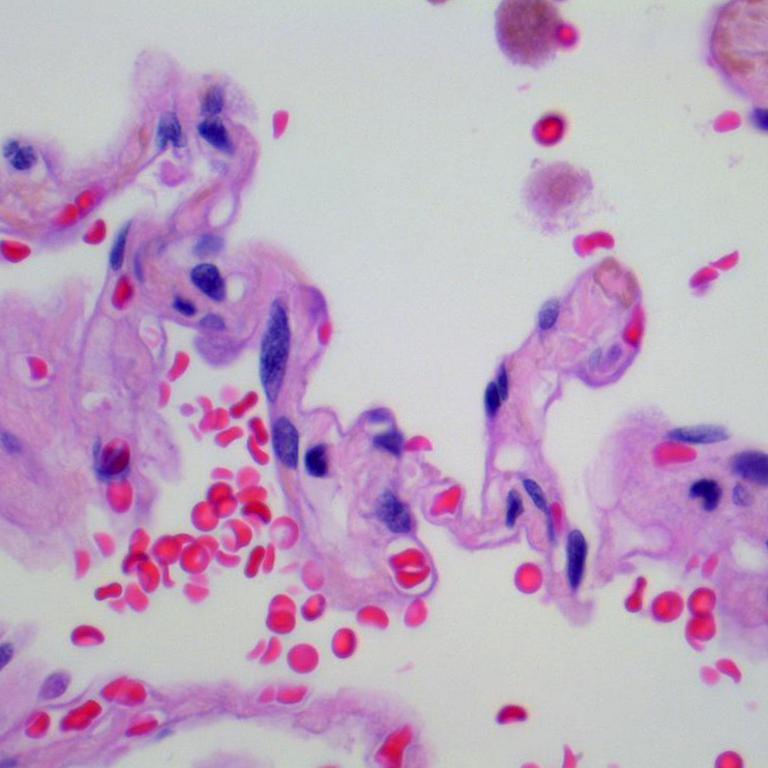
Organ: lung
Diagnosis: benign